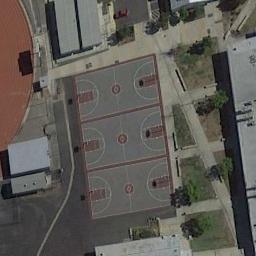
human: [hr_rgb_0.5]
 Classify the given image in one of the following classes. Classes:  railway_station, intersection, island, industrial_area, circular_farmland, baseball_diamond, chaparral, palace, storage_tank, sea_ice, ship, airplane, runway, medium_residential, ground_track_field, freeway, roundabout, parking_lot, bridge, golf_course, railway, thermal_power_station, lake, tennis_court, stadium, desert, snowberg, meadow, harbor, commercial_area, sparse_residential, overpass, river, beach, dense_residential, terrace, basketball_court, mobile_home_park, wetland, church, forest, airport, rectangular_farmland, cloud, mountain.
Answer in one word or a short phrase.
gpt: basketball_court